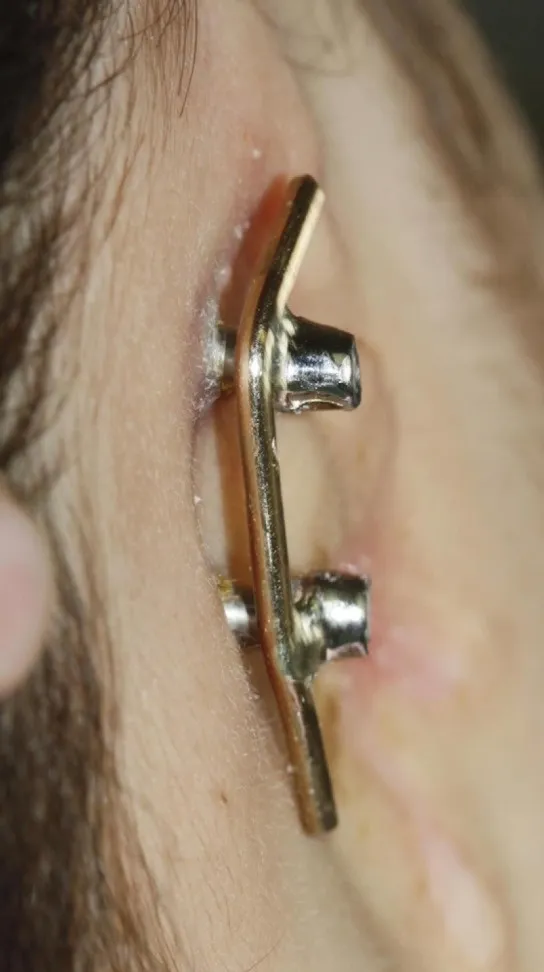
Bar retention clip system.
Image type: medical_photograph (other_medical_photograph)